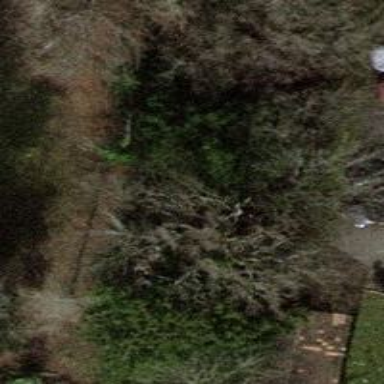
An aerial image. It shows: Evergreen needle-leaved tree.